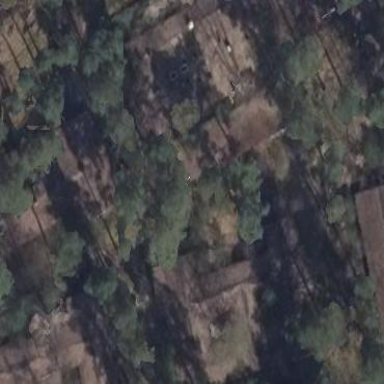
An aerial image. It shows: Ruins of building.